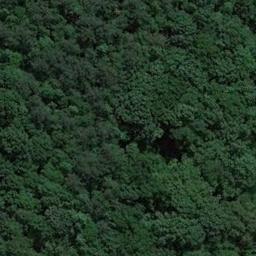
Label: forest